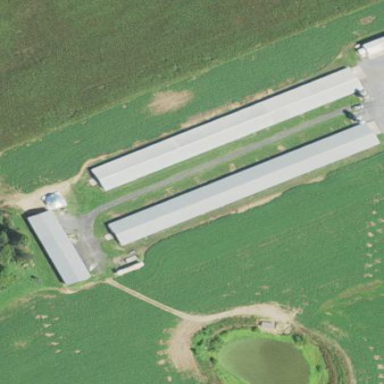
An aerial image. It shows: Farm auxiliary building.